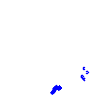
Particle: electron